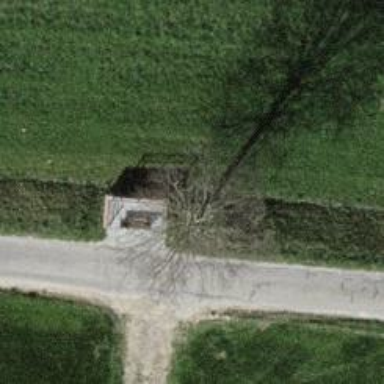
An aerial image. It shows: Bench.